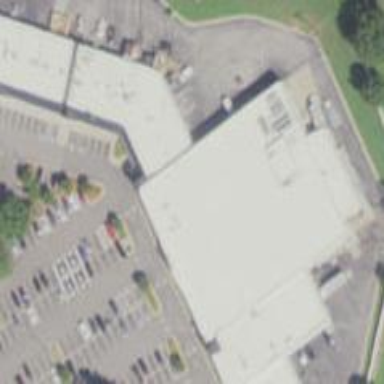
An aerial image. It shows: Supermarket.